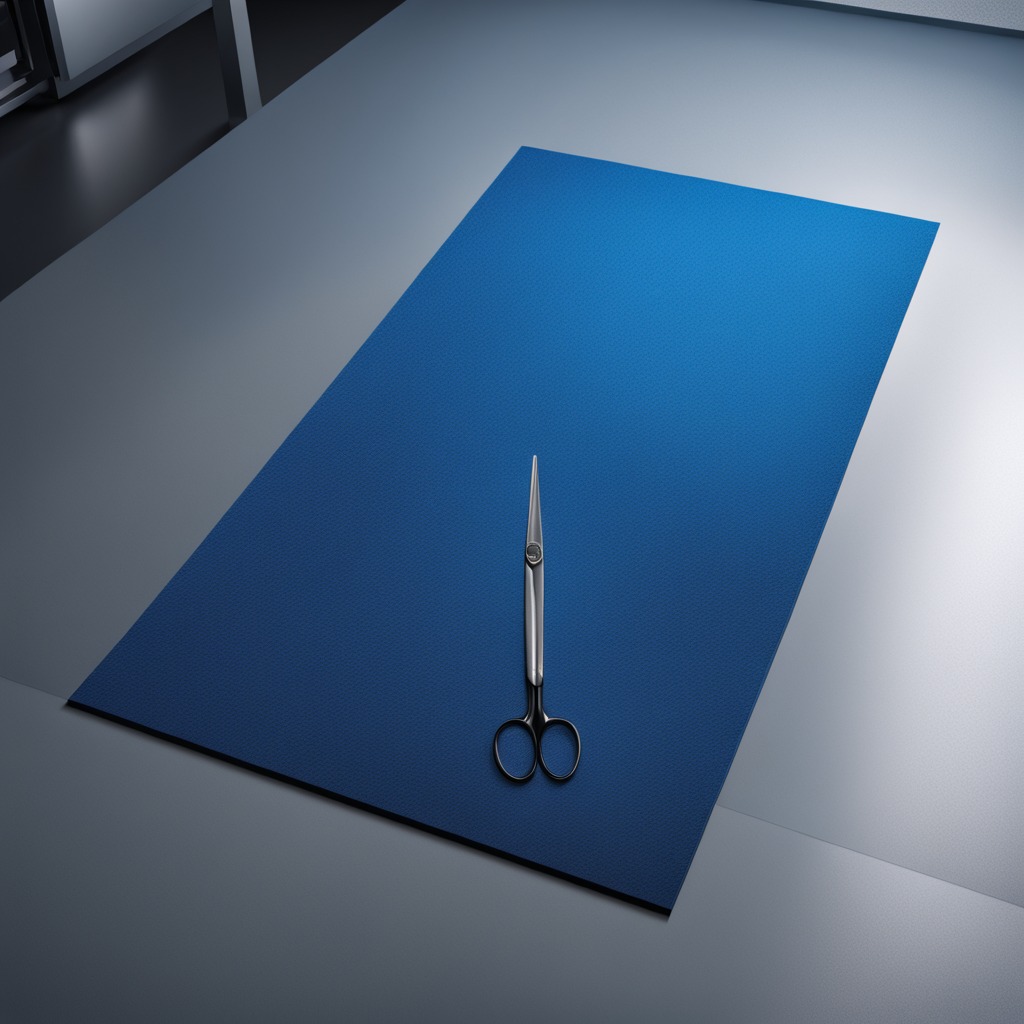
A scissor lies on the clean granite tabletop.